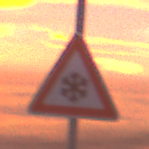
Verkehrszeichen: SchneeOderEisglaette
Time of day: SunriseSunset
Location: Outdoor (Urban)
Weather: PartlyCloudy
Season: NotSpecified
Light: Natural